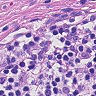
Metastatic tissue present: no